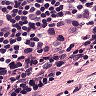
Metastatic tissue present: yes